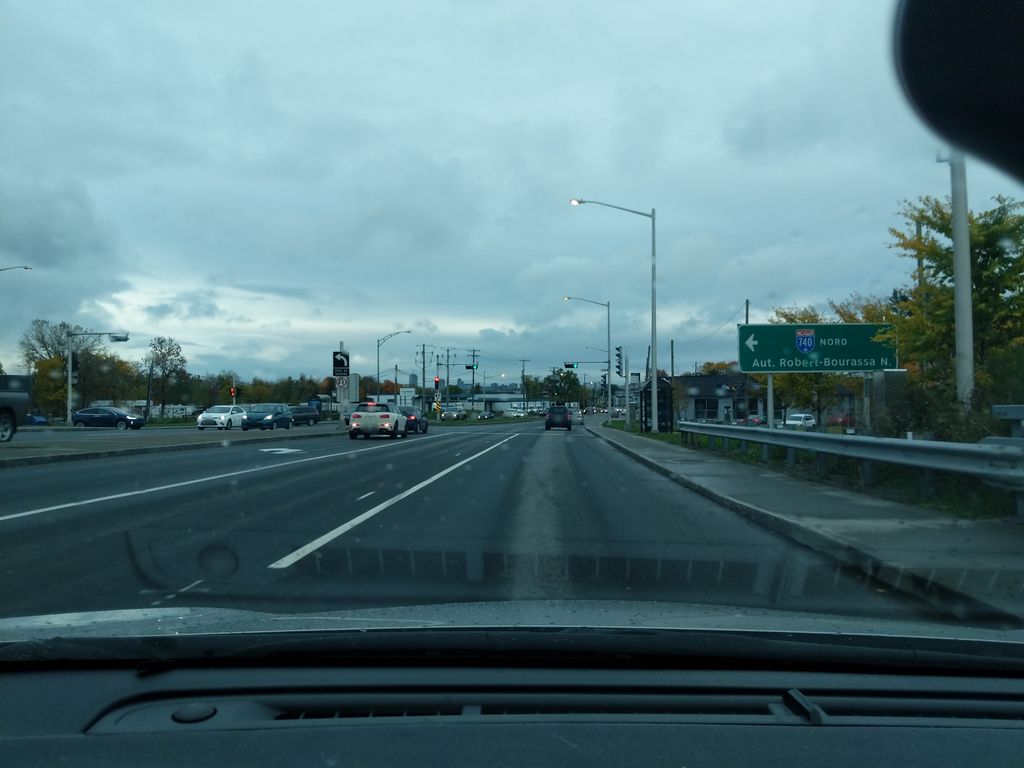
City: quebec_city